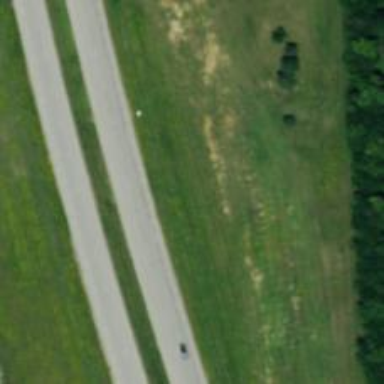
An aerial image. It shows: Trunk highway with expressway features.